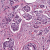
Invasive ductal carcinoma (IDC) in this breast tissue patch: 1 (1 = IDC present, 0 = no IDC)